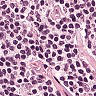
Metastatic tissue present: no